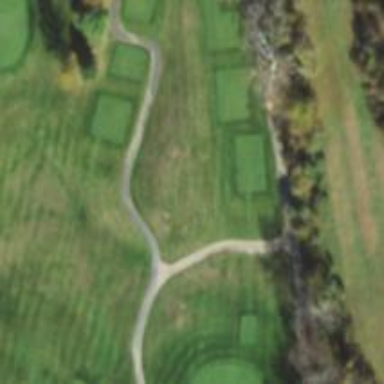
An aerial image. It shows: Service road used as golf cart path.